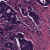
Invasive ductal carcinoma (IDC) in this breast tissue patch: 1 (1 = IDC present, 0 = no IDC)